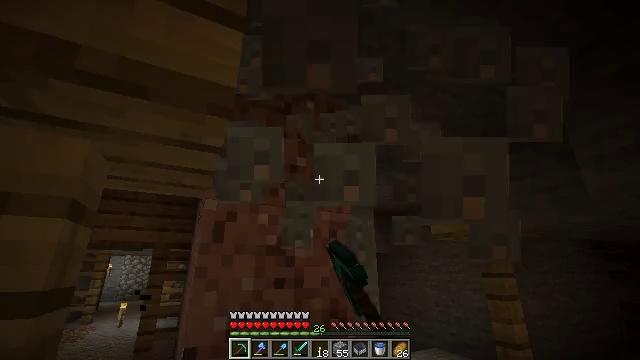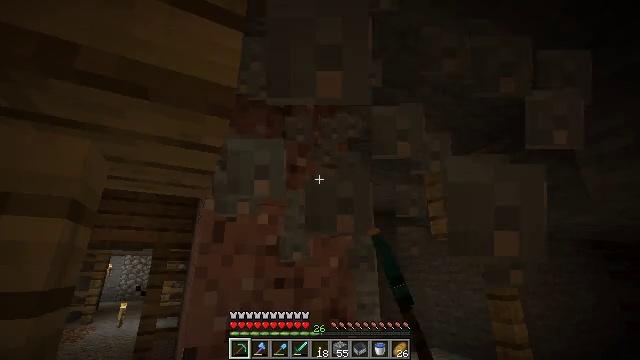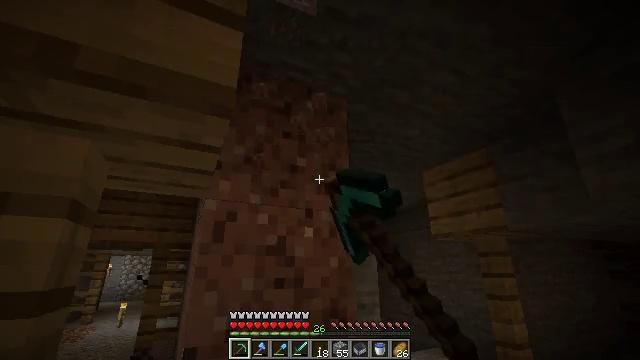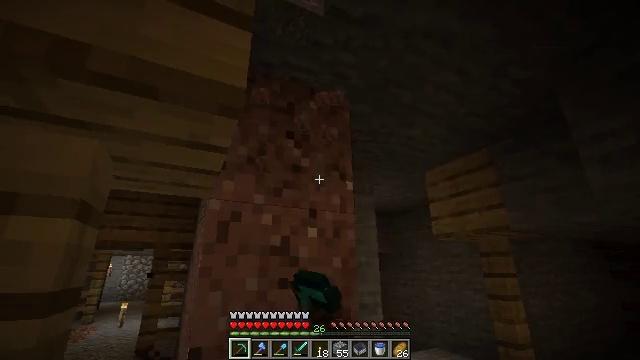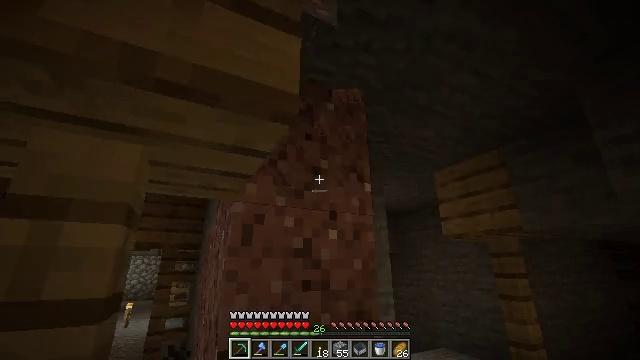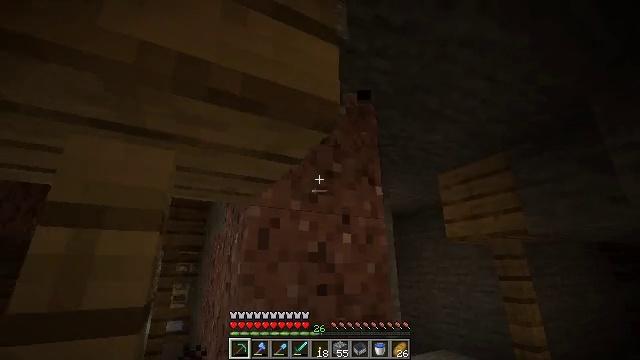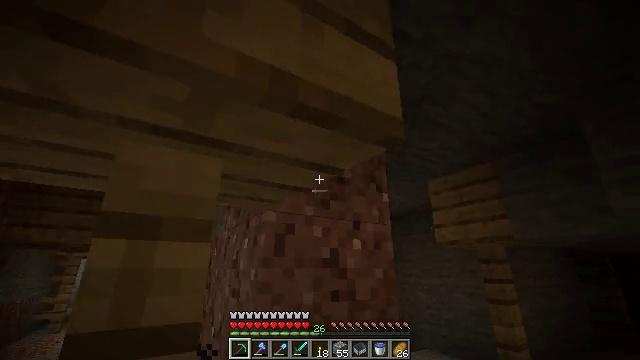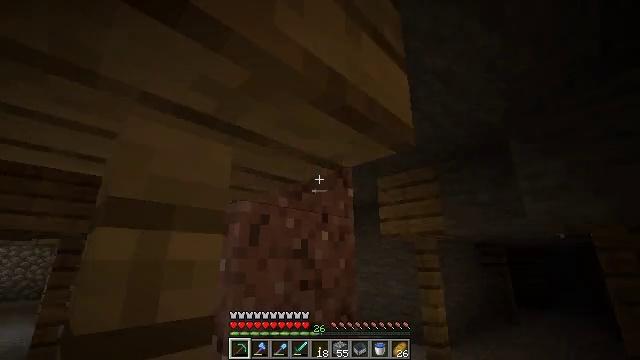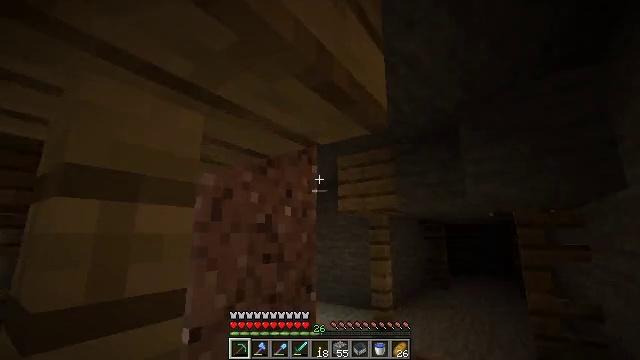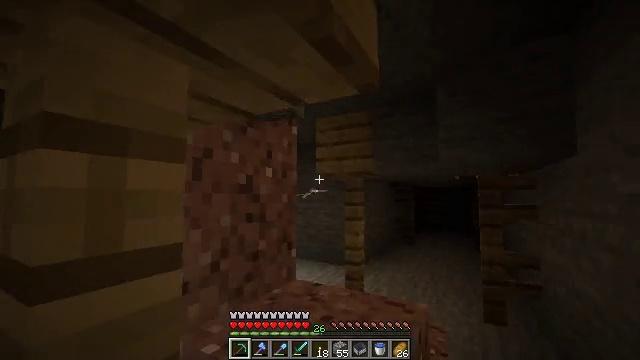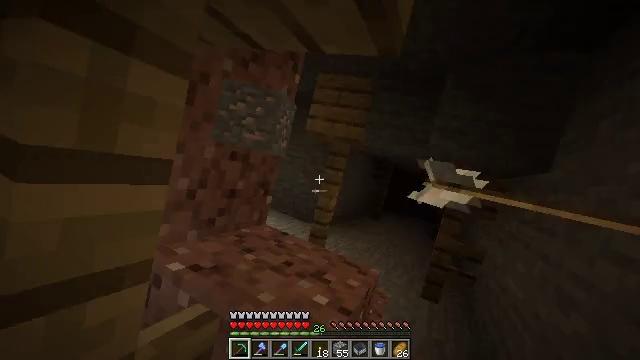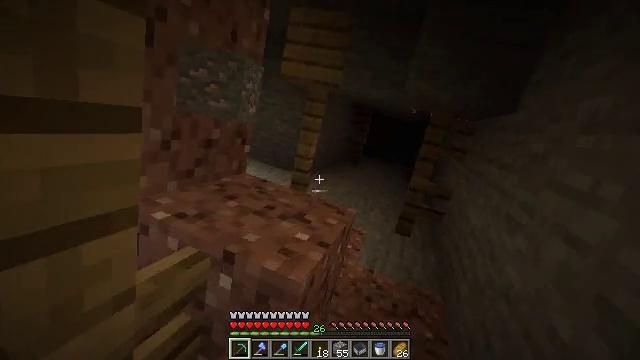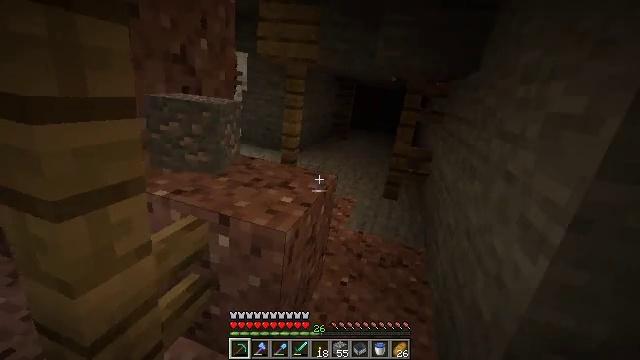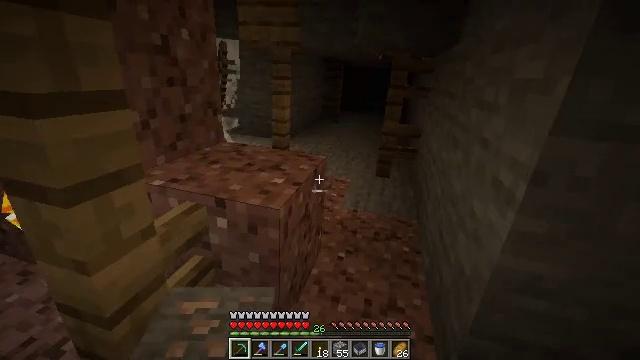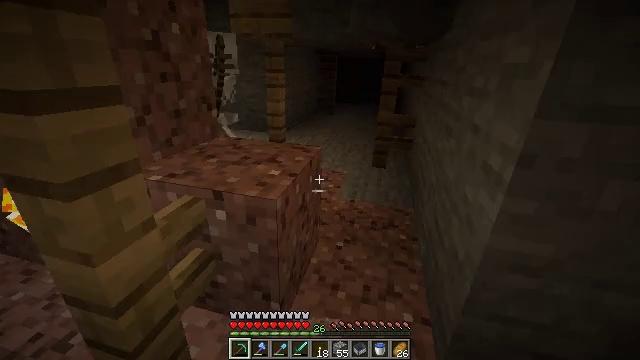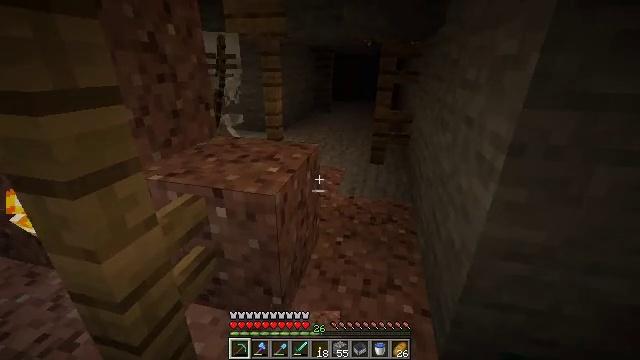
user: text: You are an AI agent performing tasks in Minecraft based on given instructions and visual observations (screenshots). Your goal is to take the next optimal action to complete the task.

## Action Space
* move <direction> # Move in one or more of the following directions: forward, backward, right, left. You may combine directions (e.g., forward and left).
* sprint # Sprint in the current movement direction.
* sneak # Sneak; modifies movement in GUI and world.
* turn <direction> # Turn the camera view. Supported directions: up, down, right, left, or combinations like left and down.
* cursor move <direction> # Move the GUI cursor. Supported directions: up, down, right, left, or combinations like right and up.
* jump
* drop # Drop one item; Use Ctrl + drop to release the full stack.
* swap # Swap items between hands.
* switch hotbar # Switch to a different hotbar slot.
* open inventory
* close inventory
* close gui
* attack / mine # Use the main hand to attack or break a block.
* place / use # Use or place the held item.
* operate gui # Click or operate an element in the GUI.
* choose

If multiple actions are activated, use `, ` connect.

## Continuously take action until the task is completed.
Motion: motion action
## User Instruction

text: Hunt the skeleton.
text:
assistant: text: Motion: attack / mine
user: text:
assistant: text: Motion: attack / mine
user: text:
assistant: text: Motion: move left, attack / mine
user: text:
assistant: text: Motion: move left
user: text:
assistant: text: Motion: move left
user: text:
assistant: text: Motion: move left, turn right
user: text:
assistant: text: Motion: turn right and down
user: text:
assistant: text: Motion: turn right and down
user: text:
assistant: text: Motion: turn right and down
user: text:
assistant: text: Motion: turn right and down
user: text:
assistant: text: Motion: turn right and down
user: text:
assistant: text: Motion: turn right and down
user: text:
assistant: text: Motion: turn right and down
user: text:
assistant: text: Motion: turn down
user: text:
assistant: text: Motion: no_op
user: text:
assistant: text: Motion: no_op
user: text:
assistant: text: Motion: move right
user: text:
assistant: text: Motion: move right
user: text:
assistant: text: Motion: move forward and move right
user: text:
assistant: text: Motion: move forward and move right
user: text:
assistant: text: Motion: move forward and move right, turn left and up
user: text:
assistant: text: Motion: move forward, turn left and up
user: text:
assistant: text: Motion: move forward, turn left and up
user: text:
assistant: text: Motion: move forward, turn left and up
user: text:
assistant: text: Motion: move forward
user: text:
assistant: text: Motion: move forward, switch to hotbar 4
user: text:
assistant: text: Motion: move forward, switch to hotbar 4
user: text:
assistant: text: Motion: move forward, switch to hotbar 4
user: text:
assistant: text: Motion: move forward
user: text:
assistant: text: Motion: move forward